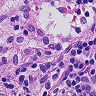
Metastatic tissue present: no